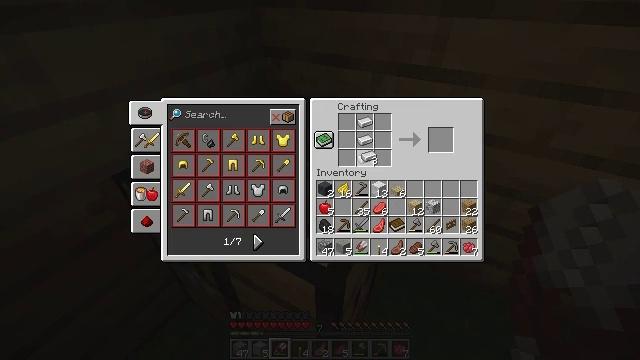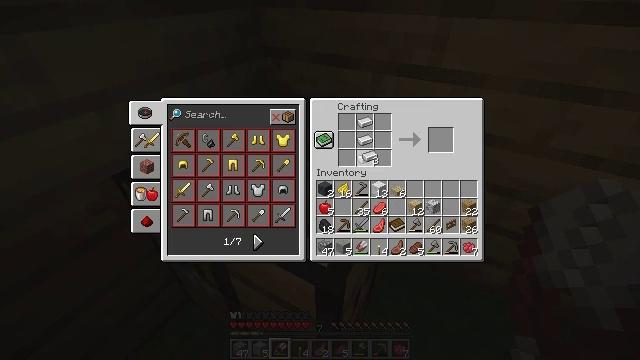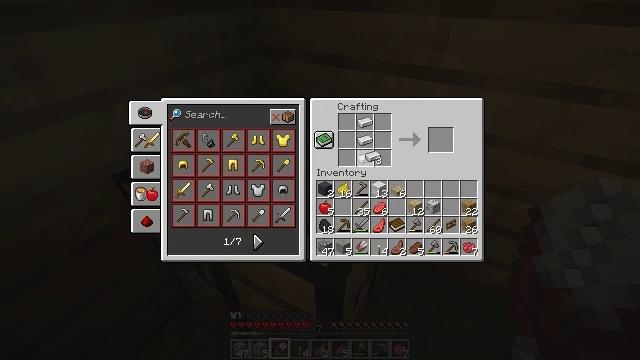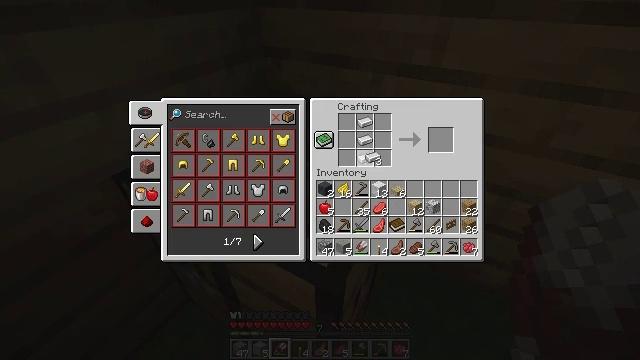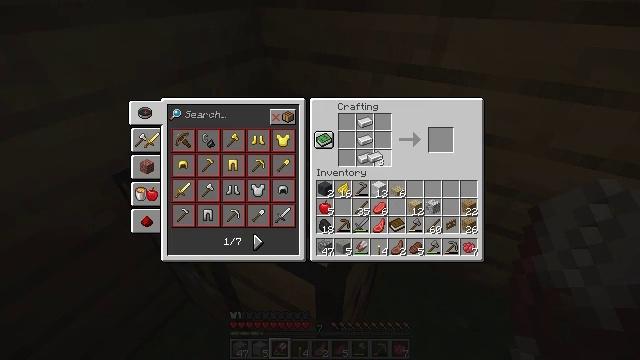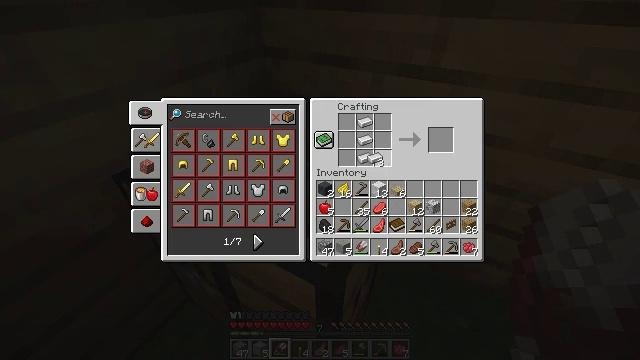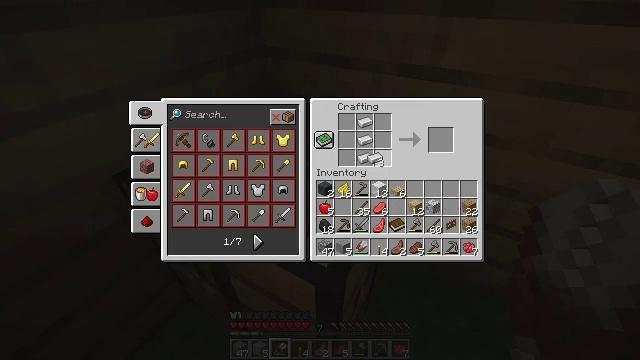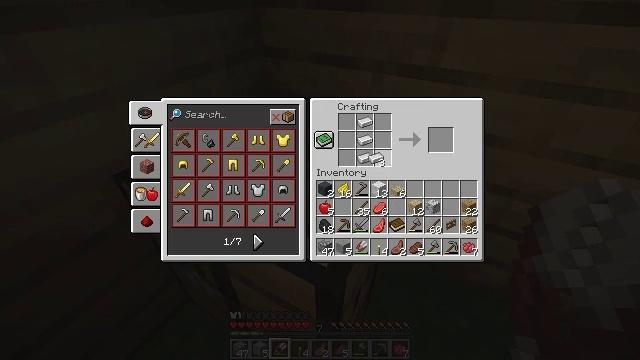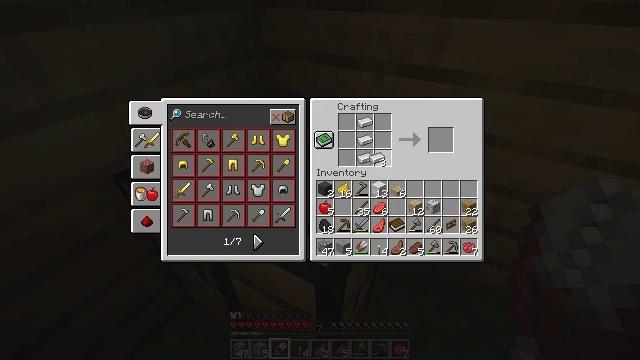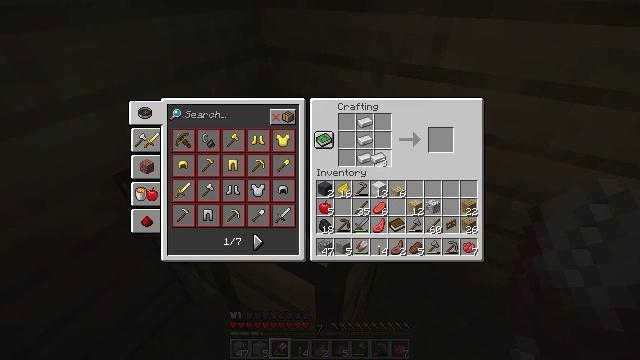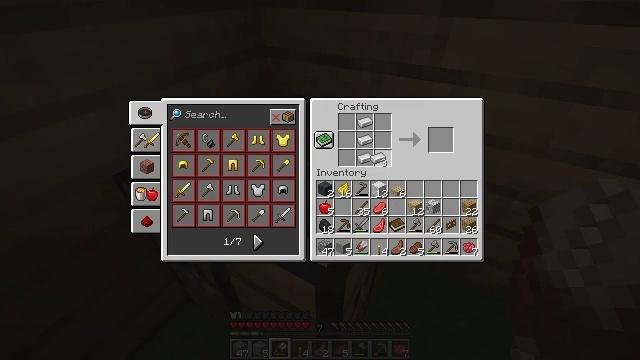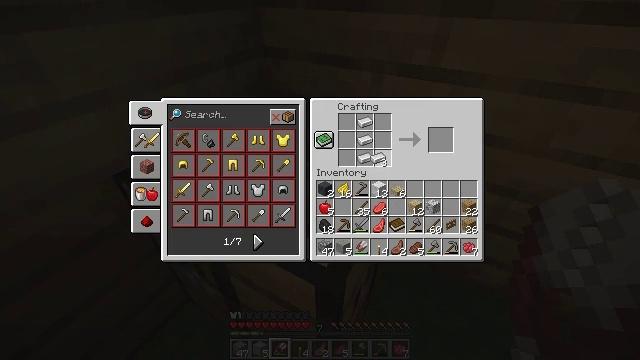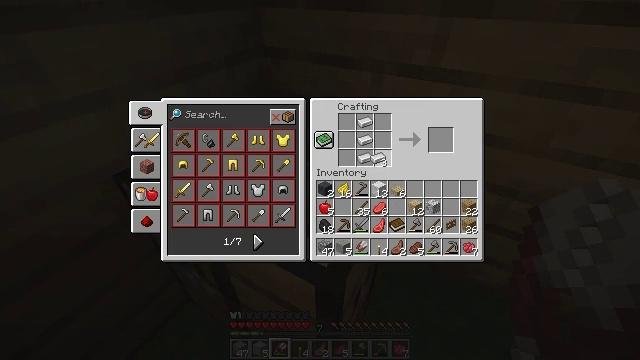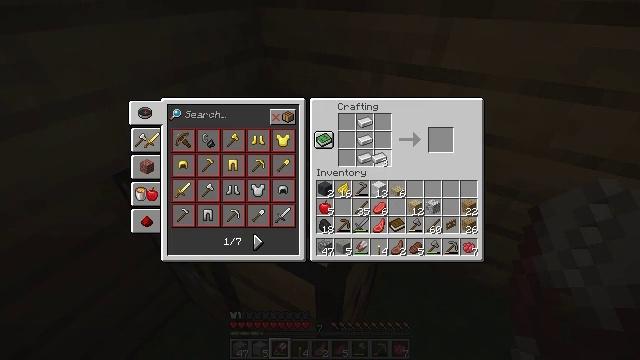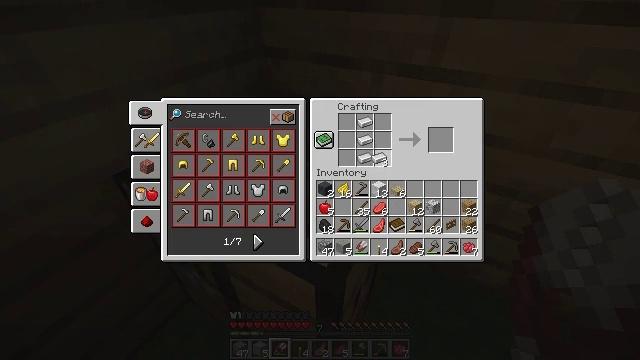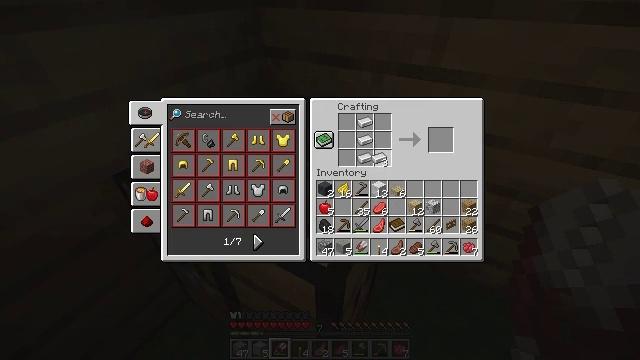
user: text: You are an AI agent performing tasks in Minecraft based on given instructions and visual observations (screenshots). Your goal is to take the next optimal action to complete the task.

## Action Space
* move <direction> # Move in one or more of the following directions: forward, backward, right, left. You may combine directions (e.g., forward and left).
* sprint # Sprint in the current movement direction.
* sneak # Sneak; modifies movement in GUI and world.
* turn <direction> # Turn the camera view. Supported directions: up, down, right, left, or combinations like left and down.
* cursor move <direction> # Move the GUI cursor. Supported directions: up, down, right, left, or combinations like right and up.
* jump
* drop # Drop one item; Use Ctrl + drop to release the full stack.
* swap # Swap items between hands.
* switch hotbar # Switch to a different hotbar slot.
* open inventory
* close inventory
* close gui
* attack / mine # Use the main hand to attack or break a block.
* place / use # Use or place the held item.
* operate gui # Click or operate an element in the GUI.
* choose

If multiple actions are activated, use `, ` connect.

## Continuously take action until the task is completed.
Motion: motion action
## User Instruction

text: To get an iron door, use the crafting table and iron ingots.
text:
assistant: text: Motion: no_op
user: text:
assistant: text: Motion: no_op
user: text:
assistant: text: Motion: no_op
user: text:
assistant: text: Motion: no_op
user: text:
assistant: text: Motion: no_op
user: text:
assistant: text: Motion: no_op
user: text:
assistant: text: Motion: no_op
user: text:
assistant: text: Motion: no_op
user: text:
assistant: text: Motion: no_op
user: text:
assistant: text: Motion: no_op
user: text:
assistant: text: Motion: no_op
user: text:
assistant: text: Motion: no_op
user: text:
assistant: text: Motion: no_op
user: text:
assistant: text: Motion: no_op
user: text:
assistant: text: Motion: no_op
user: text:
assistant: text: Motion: no_op
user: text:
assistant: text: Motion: choose
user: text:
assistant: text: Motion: choose
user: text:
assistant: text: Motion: choose
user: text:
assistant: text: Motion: choose
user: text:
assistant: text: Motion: choose
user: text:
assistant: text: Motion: choose
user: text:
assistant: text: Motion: choose
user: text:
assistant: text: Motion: choose
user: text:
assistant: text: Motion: choose
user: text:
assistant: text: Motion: choose
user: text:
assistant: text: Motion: choose
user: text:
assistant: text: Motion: choose
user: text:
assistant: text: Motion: choose
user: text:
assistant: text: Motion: choose